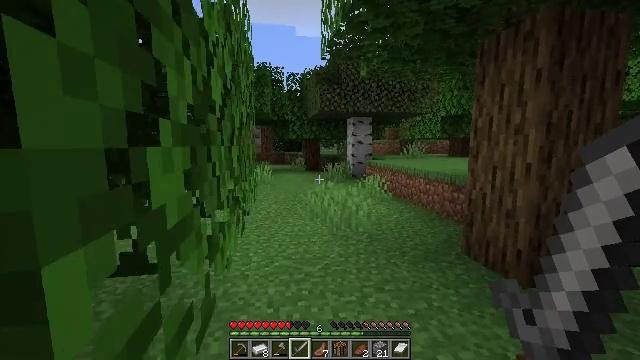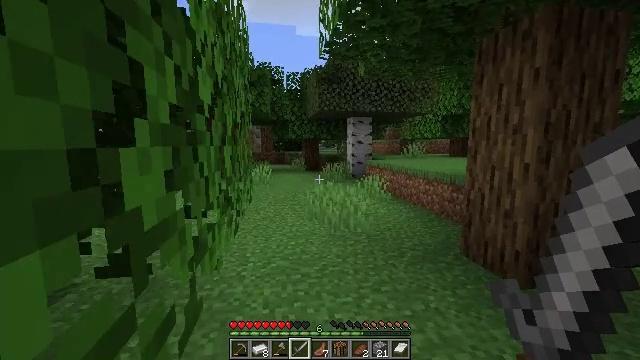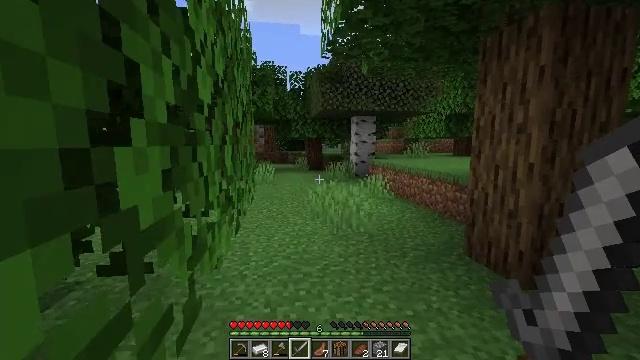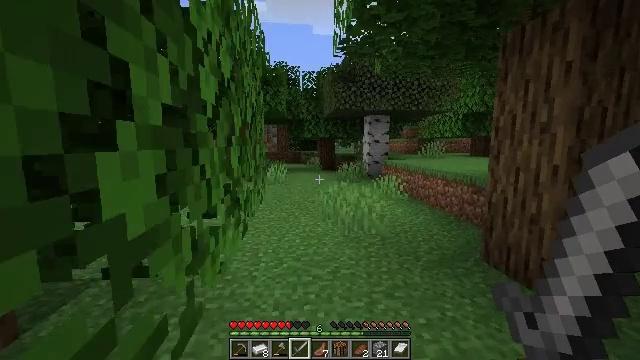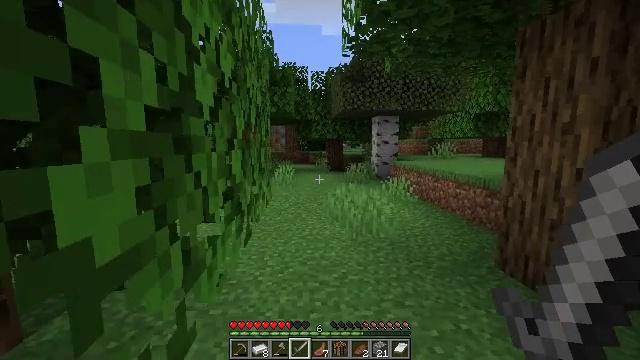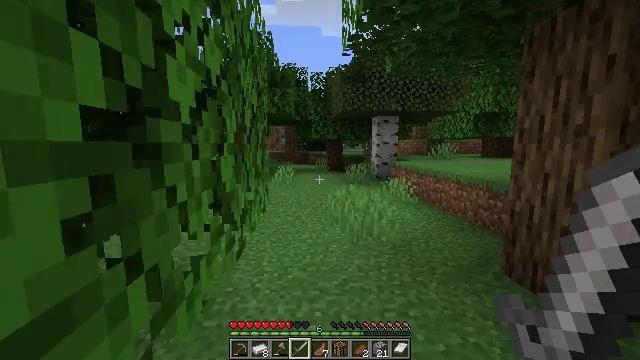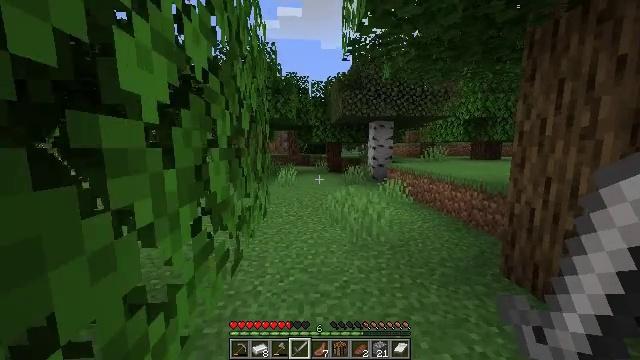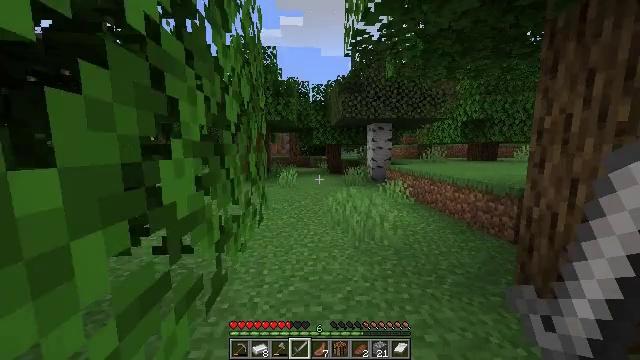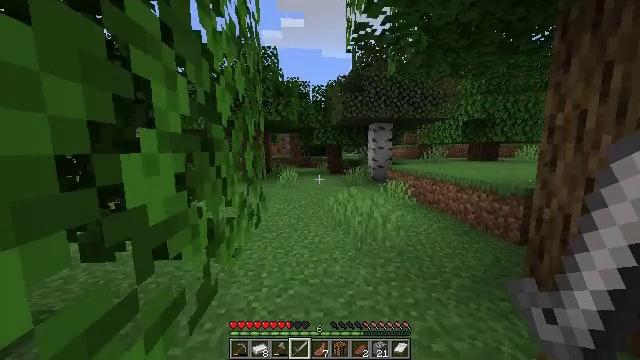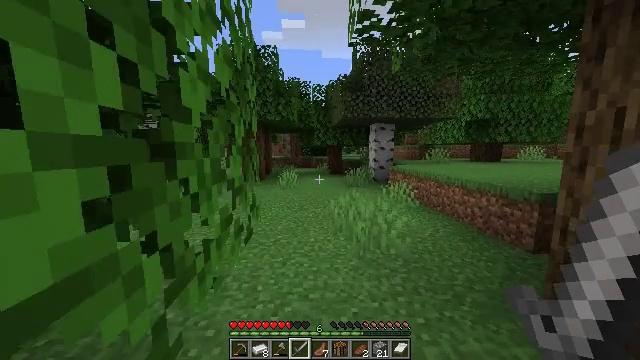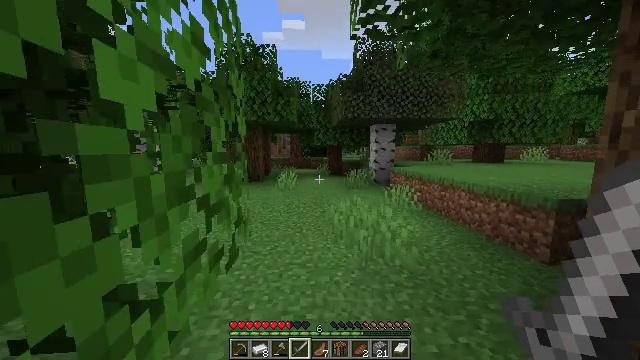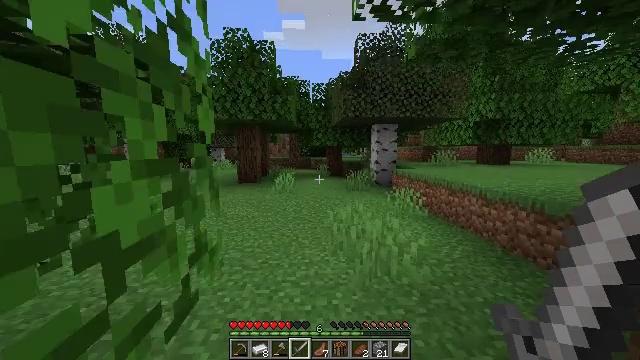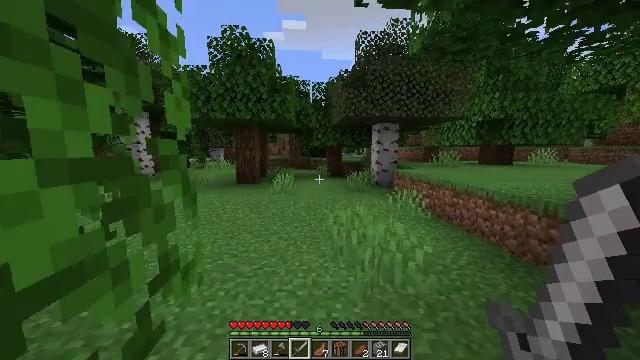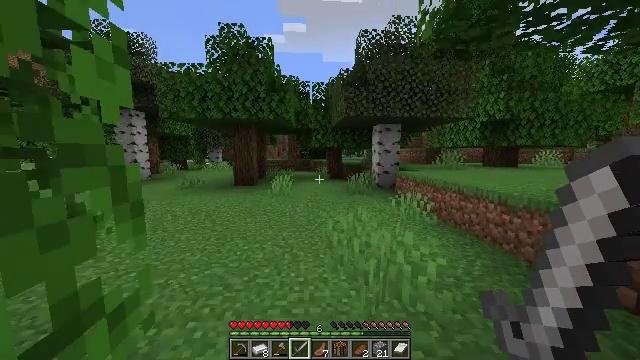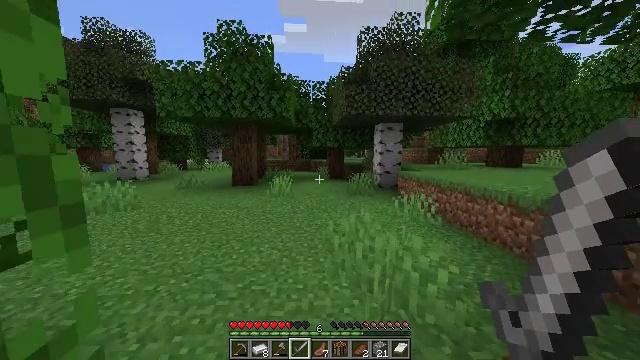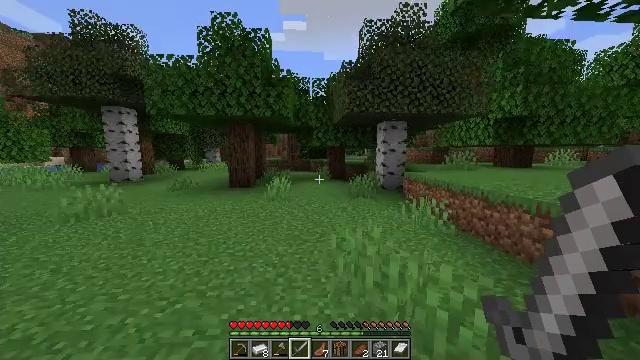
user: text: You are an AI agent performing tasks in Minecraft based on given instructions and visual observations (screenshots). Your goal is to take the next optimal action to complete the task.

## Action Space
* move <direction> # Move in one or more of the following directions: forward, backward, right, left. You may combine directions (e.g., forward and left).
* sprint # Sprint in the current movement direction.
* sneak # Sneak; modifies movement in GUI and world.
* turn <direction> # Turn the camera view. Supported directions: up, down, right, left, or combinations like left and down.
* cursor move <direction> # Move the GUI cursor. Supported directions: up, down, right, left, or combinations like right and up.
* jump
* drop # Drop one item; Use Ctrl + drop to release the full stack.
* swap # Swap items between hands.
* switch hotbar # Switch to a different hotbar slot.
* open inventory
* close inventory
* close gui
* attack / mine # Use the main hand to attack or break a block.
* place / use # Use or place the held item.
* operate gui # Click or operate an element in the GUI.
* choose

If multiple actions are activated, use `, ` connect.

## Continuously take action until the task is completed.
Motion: motion action
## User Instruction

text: Collect some oak leaves.
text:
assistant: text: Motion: move forward, sprint
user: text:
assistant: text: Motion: move forward, sprint
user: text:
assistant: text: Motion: move forward, sprint, turn left
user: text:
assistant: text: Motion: move forward, sprint, turn left
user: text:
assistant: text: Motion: move forward, sprint
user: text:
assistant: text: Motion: move forward, sprint
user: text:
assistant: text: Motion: move forward, sprint
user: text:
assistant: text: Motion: move forward, sprint
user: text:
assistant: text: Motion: move forward, sprint
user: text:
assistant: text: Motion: move forward, sprint
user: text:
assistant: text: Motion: move forward, sprint
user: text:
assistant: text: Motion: move forward, sprint
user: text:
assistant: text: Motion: move forward, sprint
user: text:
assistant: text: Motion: move forward, sprint
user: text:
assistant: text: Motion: move forward, sprint
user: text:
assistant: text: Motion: move forward, sprint
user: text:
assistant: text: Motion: move forward, sprint
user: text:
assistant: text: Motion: move forward, sprint
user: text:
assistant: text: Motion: move forward, sprint
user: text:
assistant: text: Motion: move forward, sprint
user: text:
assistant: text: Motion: move forward, sprint
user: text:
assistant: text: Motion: move forward, sprint
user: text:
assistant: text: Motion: move forward, sprint
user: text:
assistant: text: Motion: move forward, sprint, turn right
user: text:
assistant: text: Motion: move forward, sprint
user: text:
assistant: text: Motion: move forward, sprint
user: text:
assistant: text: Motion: move forward, sprint
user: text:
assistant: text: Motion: move forward, sprint
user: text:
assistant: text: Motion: move forward, sprint
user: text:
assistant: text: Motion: move forward, sprint